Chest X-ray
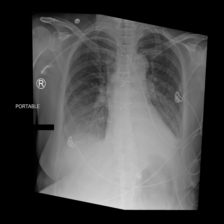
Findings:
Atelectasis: negative
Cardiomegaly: negative
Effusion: positive
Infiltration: negative
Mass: negative
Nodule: negative
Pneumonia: negative
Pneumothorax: positive
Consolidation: negative
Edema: negative
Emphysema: negative
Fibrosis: negative
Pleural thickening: negative
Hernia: negative